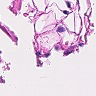
Metastatic tissue present: no